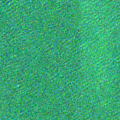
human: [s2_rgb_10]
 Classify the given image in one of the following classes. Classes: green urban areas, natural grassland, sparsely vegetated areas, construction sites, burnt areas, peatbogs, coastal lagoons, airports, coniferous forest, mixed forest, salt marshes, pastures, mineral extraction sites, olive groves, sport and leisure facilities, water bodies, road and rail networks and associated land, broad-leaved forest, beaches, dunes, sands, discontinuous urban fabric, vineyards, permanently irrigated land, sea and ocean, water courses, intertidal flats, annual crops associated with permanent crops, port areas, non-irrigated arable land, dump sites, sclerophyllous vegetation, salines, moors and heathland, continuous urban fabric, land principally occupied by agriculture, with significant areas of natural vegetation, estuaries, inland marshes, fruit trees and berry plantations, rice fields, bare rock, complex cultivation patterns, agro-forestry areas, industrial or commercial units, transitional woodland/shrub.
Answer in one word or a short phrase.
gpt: sea and ocean